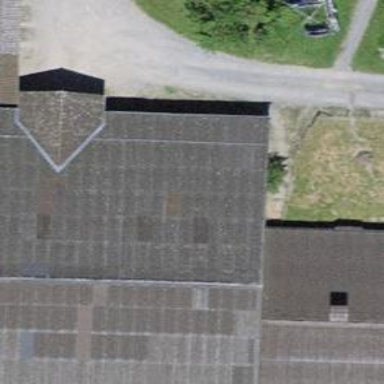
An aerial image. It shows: Barn.